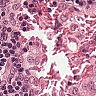
Metastatic tissue present: no